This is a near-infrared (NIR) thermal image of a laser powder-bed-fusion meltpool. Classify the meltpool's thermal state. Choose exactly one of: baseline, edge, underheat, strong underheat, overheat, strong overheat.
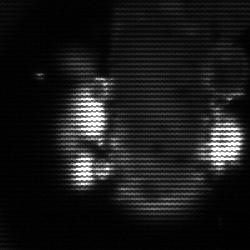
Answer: strong underheat